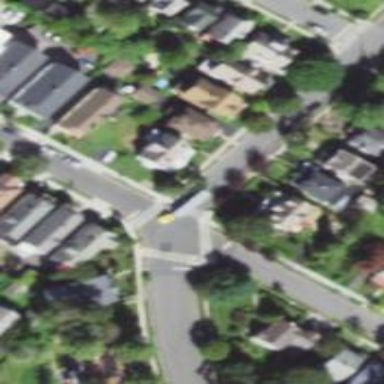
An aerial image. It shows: Road with stop sign.